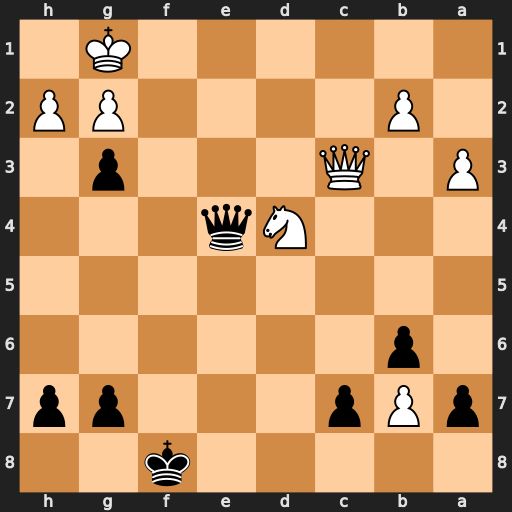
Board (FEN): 5k2/pPp3pp/1p6/8/3Nq3/P1Q3p1/1P4PP/6K1
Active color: b
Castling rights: -
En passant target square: -
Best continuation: Qb1+ Qc1 Qxc1#